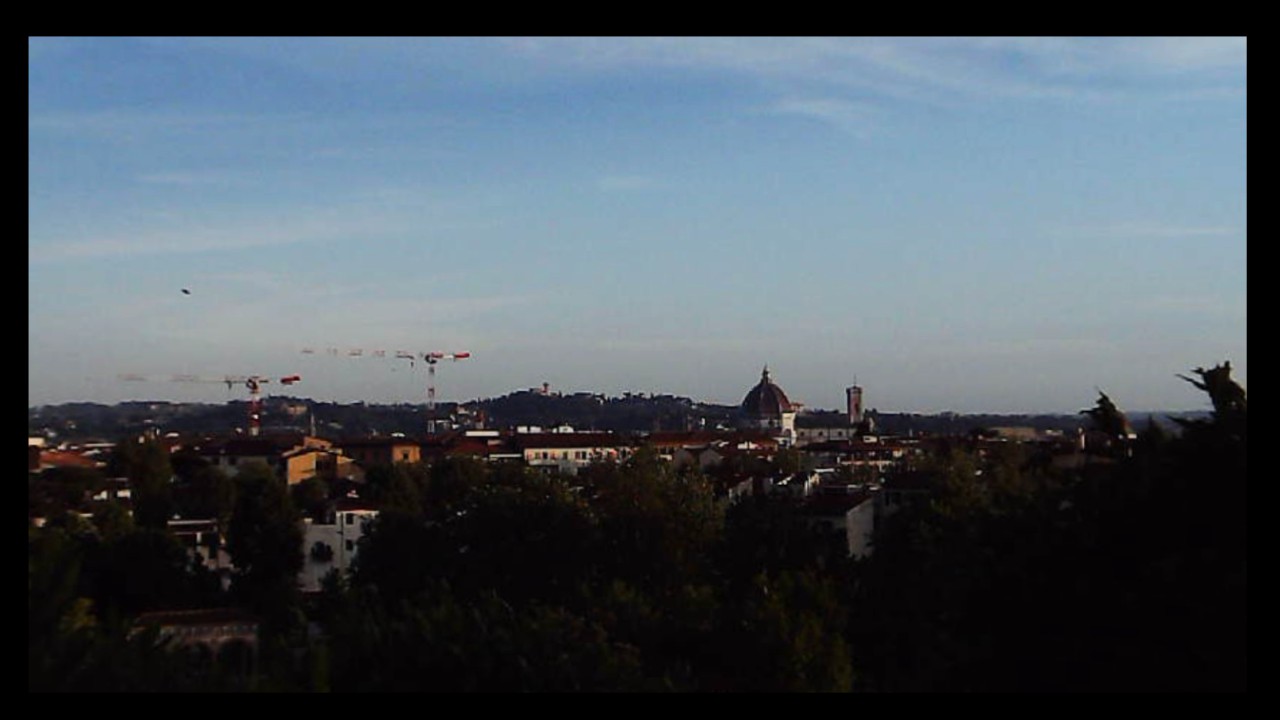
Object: DarwinFPV cineape20